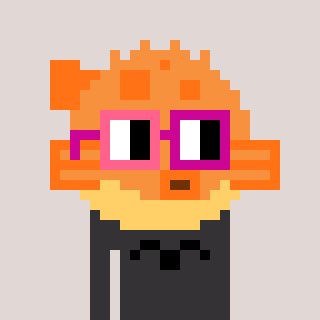
a pixel art character with square pink and red glasses, a pufferfish-shaped head and a grayscale-colored body on a warm background